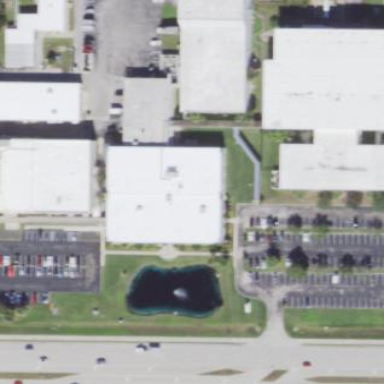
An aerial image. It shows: Office building.